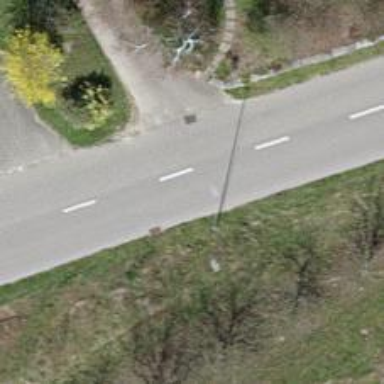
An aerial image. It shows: Residential road.